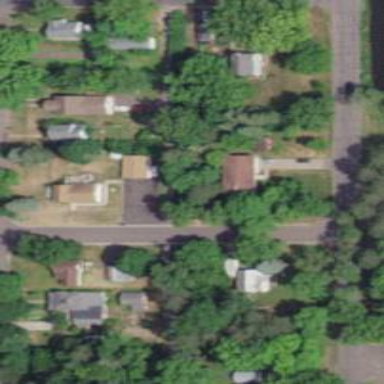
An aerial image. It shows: Alley classified as service road.